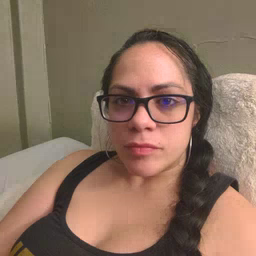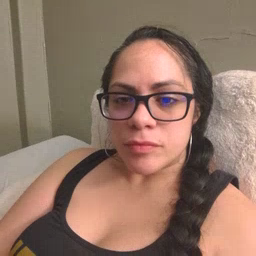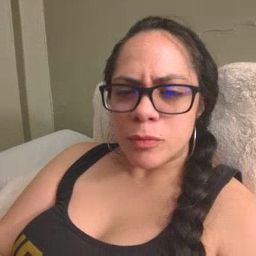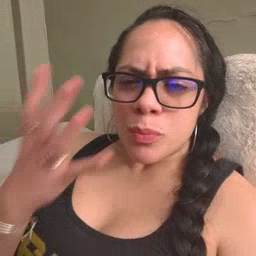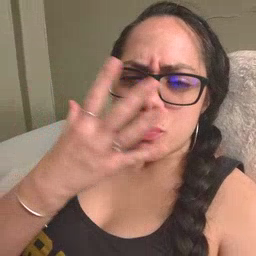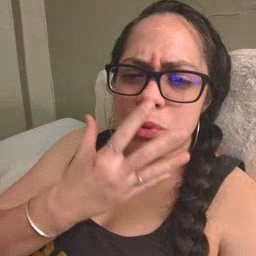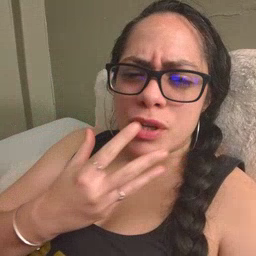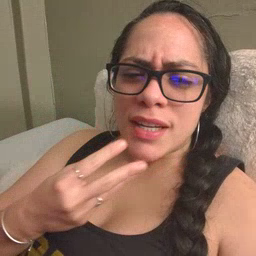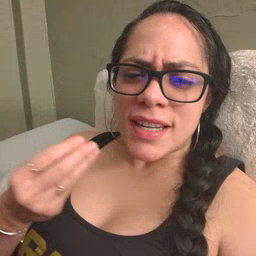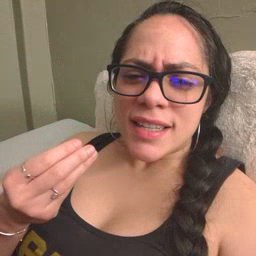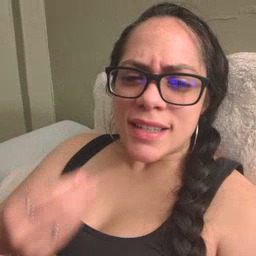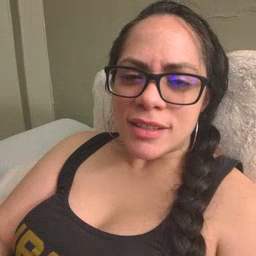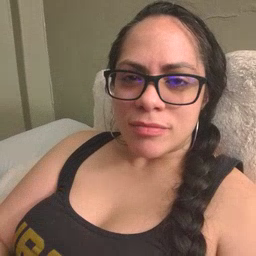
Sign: pretty